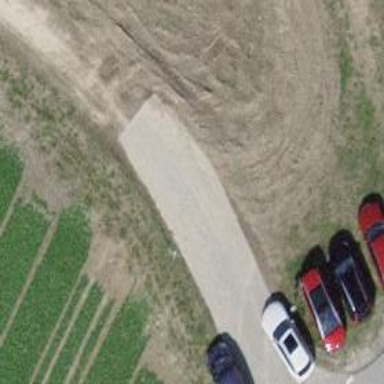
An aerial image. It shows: Track with fine gravel surface of grade2.